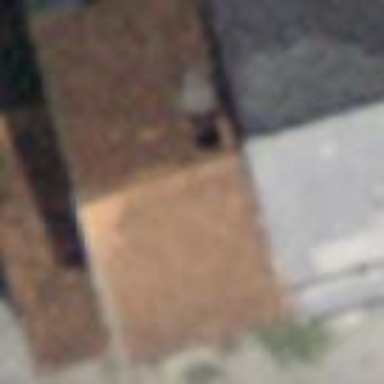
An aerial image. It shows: Shed building.